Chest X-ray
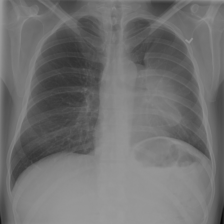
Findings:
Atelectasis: negative
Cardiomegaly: negative
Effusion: negative
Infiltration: positive
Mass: positive
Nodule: negative
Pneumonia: negative
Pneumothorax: negative
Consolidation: negative
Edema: negative
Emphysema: negative
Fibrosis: negative
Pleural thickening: negative
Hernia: negative